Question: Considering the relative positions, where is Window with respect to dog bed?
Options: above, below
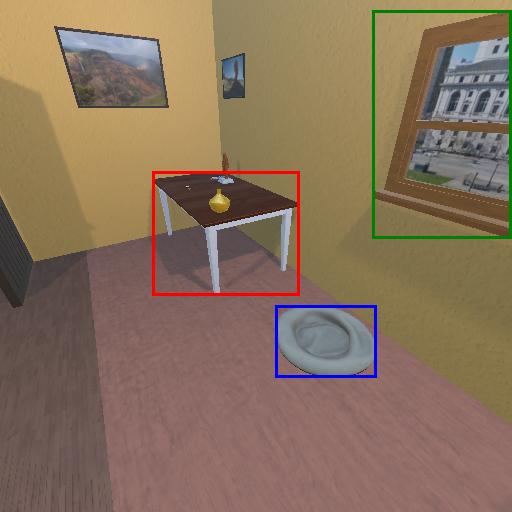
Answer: above